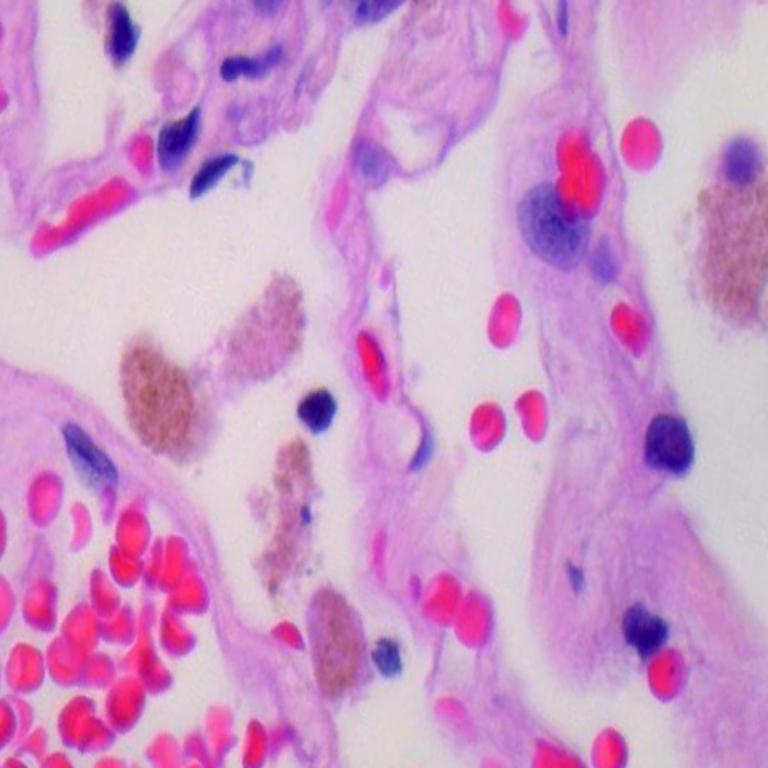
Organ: lung
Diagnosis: benign